Question: I need to disable the MFA of this Cognito user pool. However, I cannot, when clicking OFF, nothing happens.

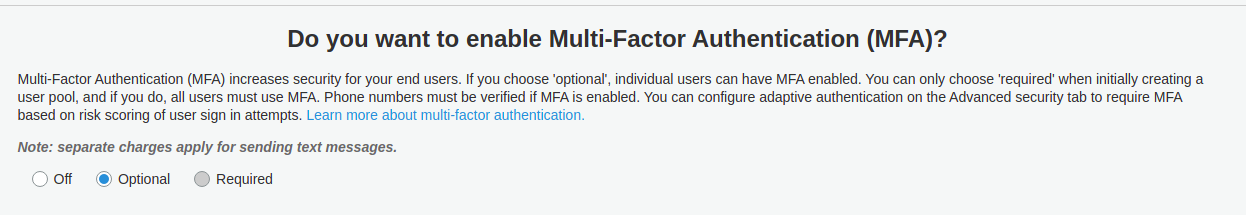
Answer: You can try to disable MFA using AWS CLI like this:
'''
aws cognito-idp set-user-pool-mfa-config --mfa-configuration OFF --user-pool-id <your_user_pool_id>
'''